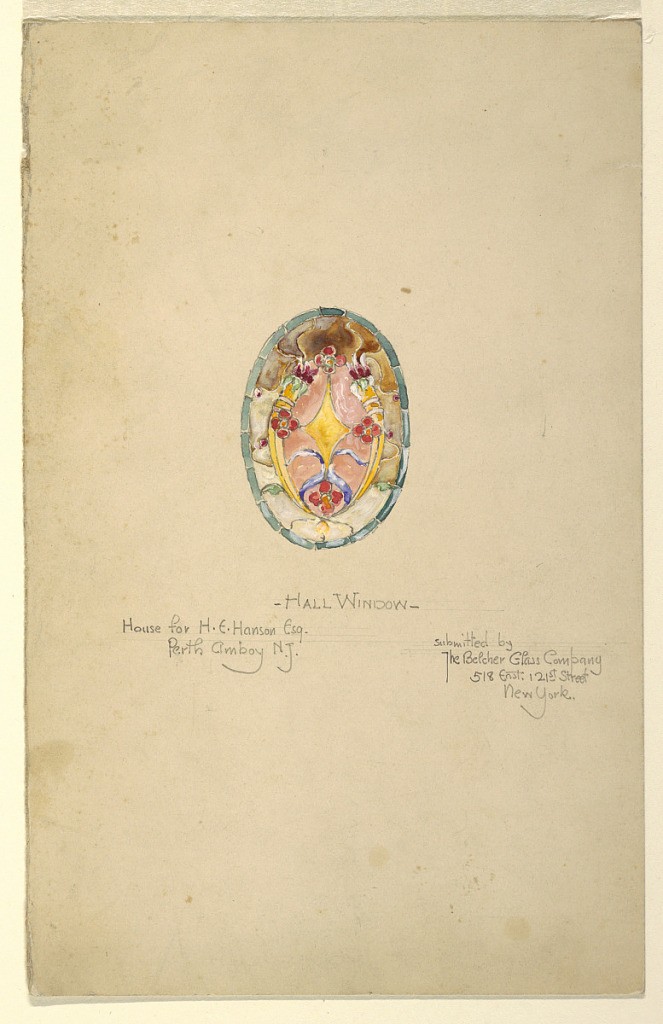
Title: Stained glass: hall window
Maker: John C. Wolf
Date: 1890–1900
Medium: Brush and watercolor, white gouache, graphite on illustration board
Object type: Drawing
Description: Oval stained glass window composed of vegetal design in blue, yellow, pink, and red, surrounded by green frame.